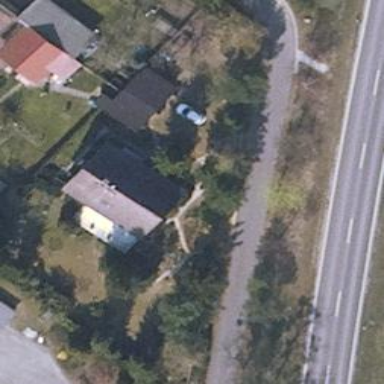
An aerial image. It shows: Simple and straightforward house.